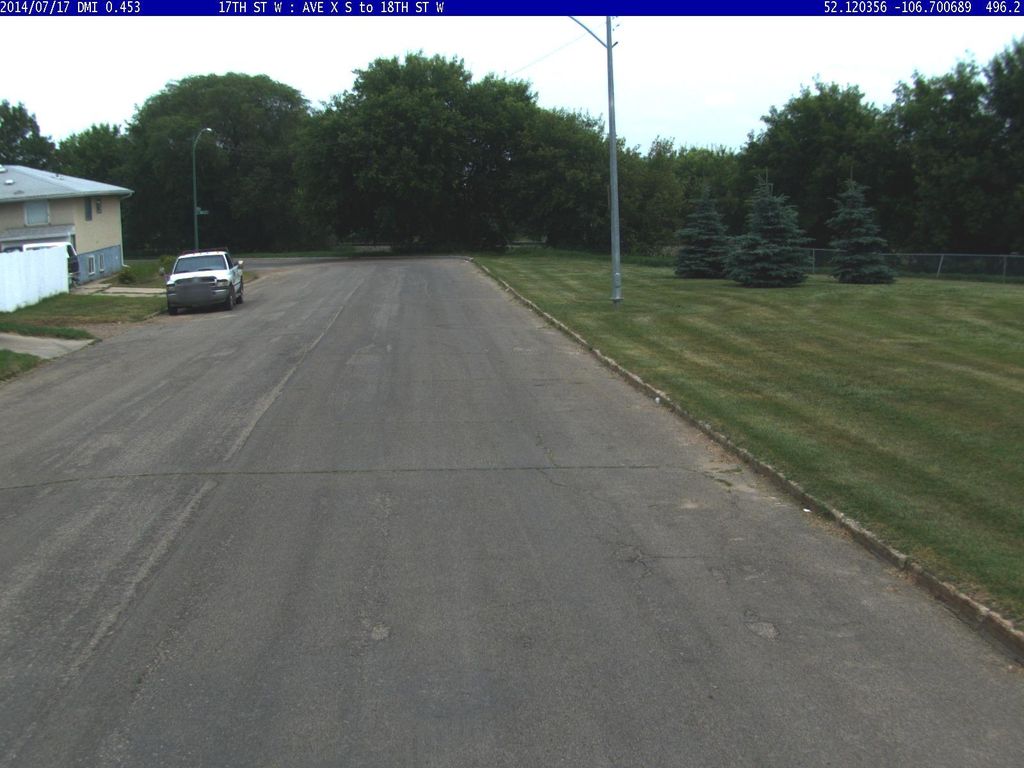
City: saskatoon